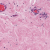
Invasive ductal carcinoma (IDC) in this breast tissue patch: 0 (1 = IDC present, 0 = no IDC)